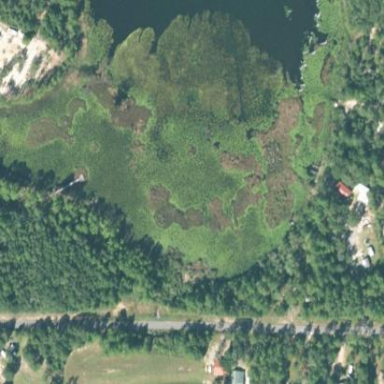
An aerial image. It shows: Marsh wetland.